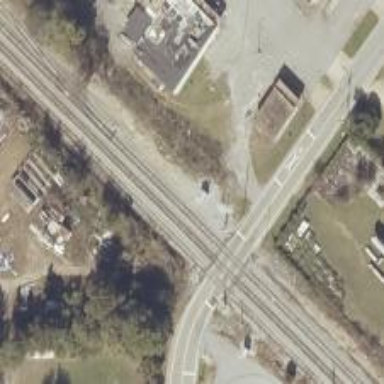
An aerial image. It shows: Level crossing with lights on the railway.